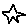
Label: star